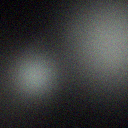
Screen state: off